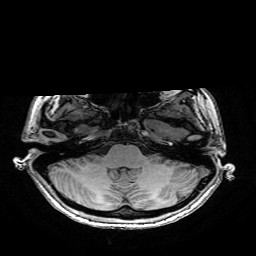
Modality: T1w
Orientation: coronal
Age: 26
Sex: female
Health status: healthy
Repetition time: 2.53 s
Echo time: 0.0034 s